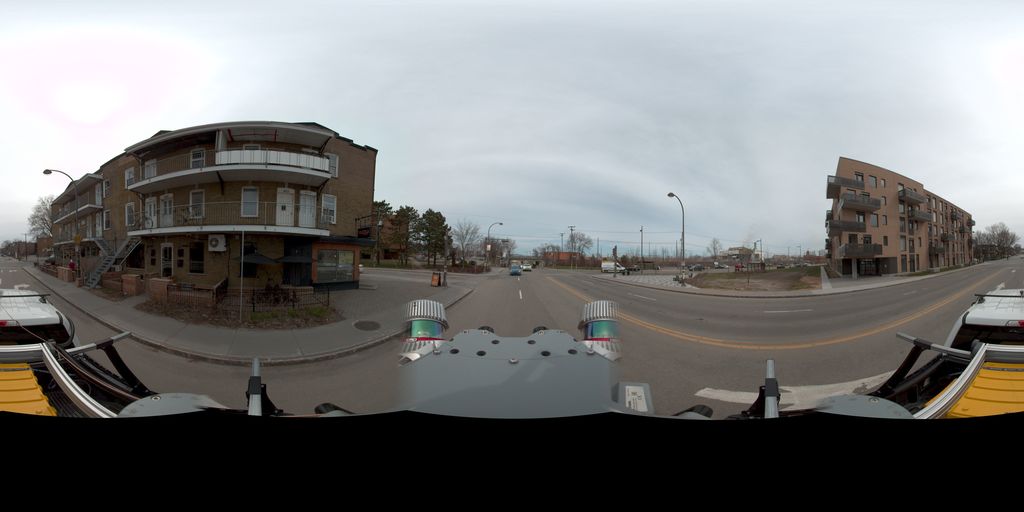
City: quebec_city